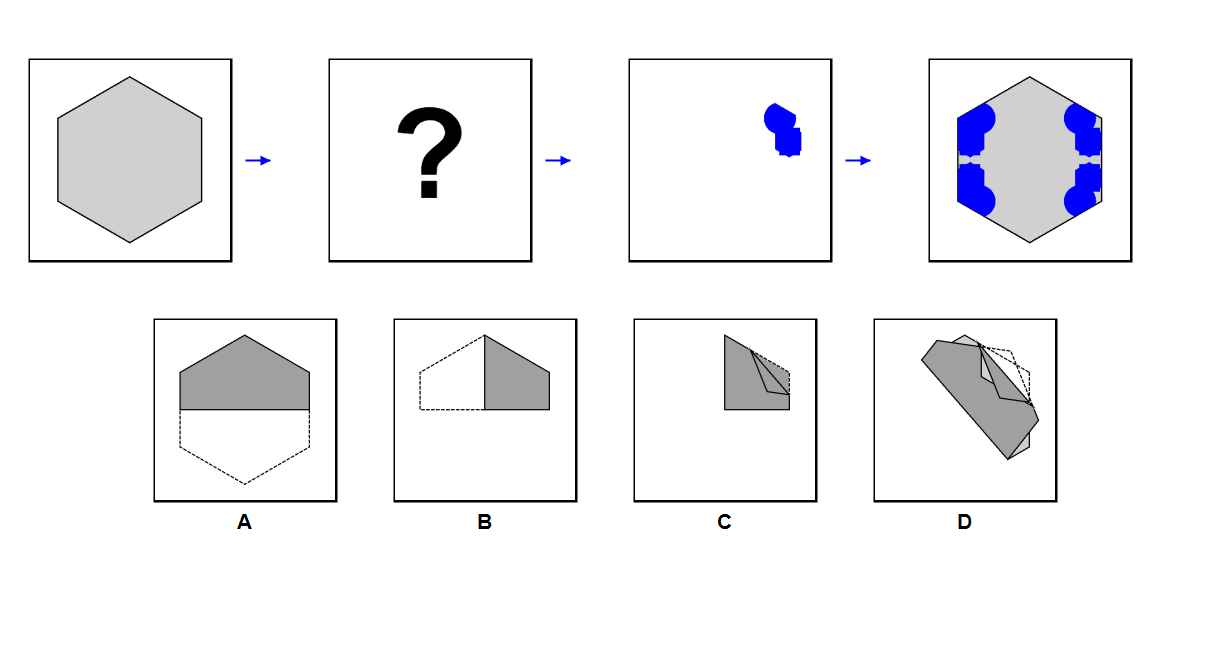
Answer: D